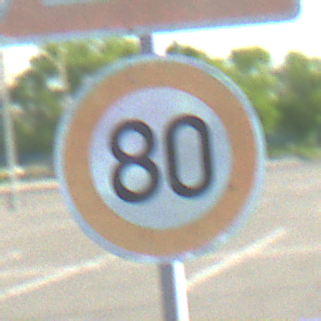
Verkehrszeichen: Geschwindigkeit80
Zusatzzeichen oben: ViehtriebLinks
Umgebung: Outdoor, Suburban
Tageszeit: MorningAfternoon
Wetter: PartlyCloudy
Licht: Natural
Jahreszeit: NotSpecified
Kontrast: HighContrast